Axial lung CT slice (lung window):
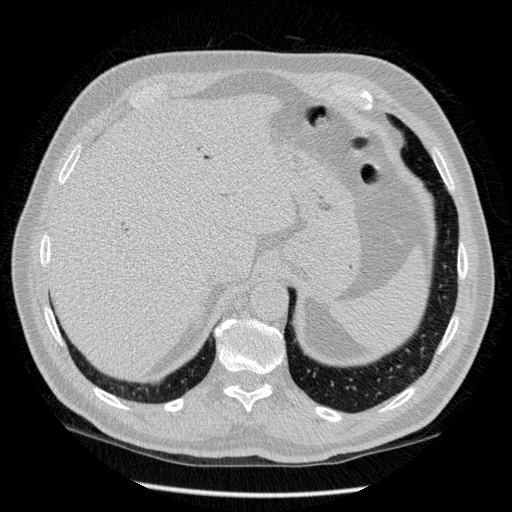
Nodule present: no